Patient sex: M
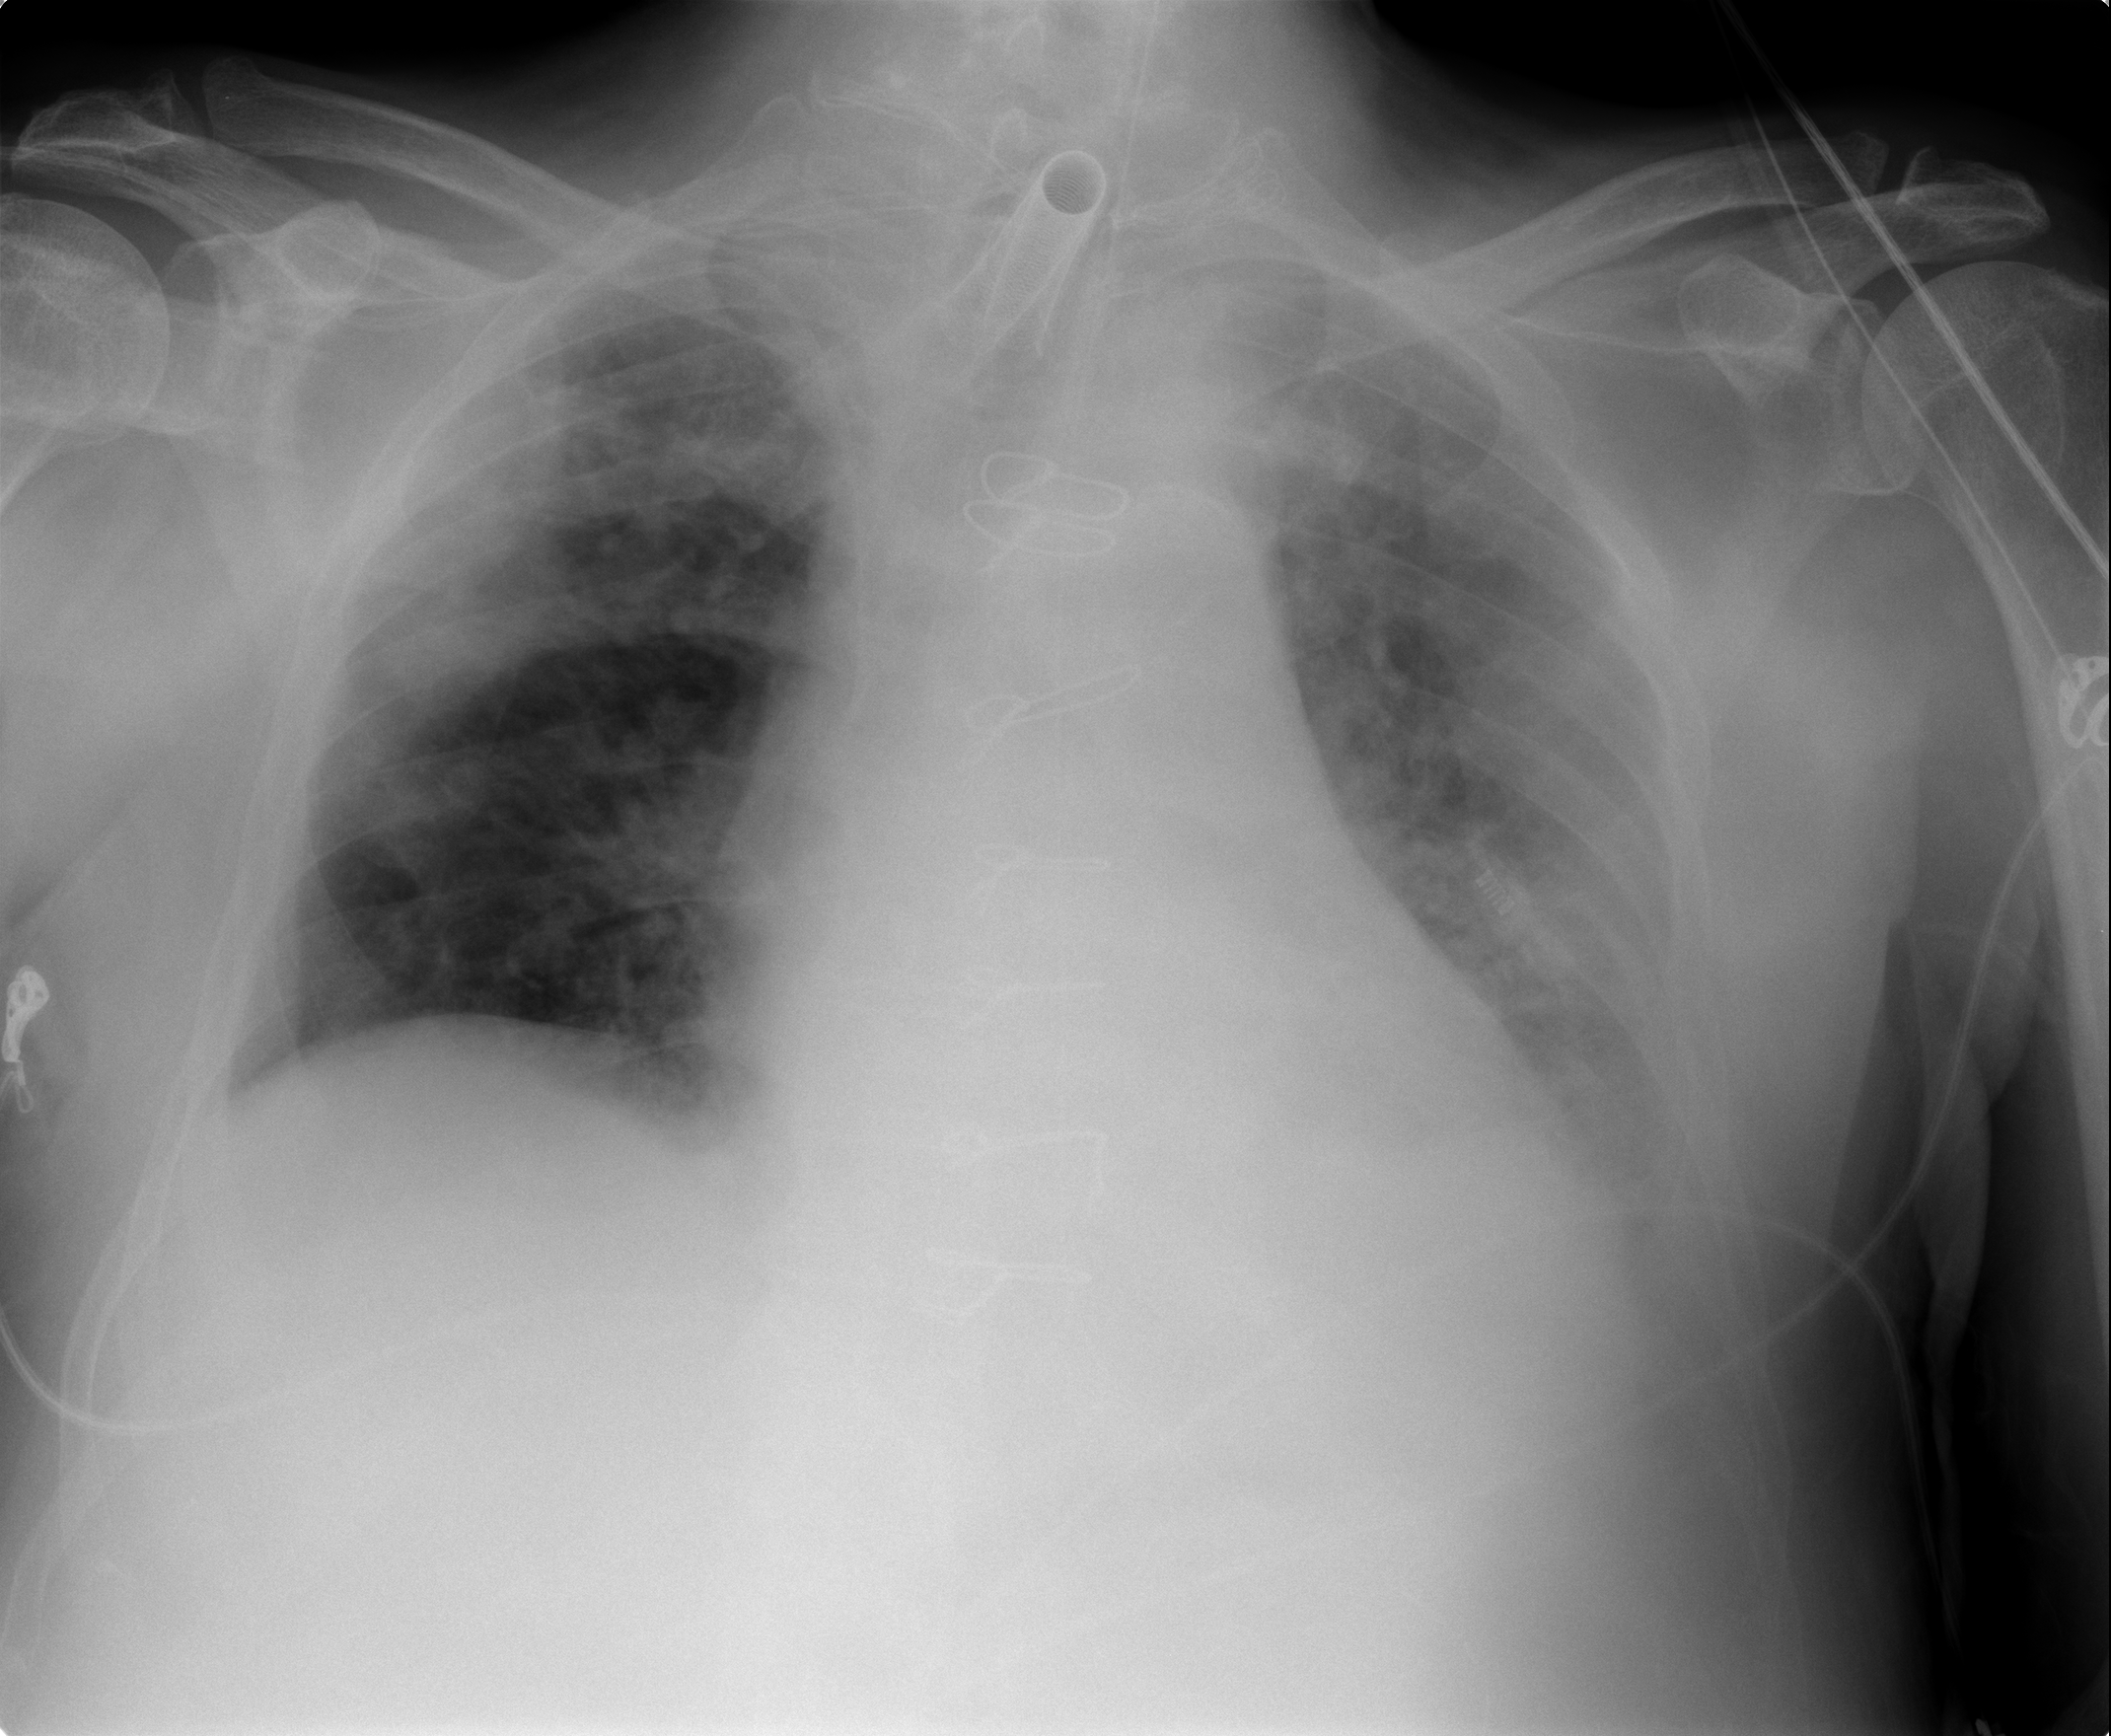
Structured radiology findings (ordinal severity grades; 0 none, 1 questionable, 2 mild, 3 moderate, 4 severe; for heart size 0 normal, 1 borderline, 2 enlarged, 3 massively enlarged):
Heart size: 2
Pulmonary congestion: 2
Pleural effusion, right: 0
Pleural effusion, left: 2
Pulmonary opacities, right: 3
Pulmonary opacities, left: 3
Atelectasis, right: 2
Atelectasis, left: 2